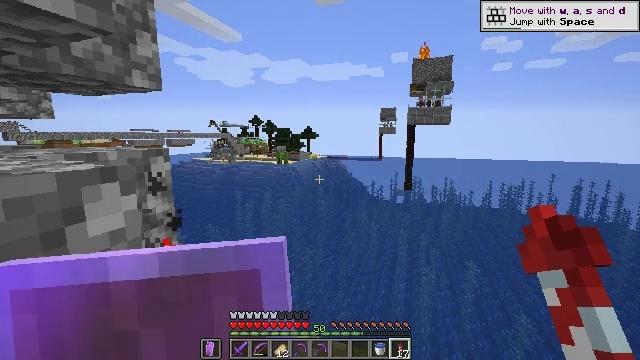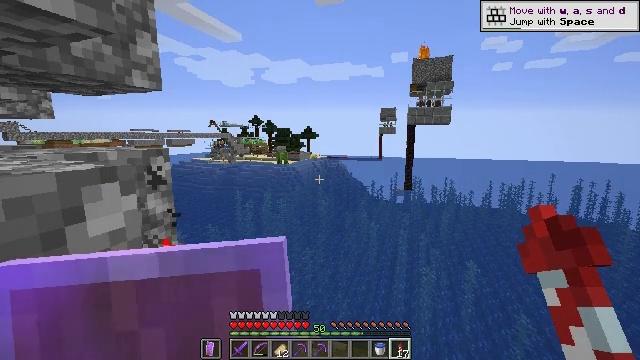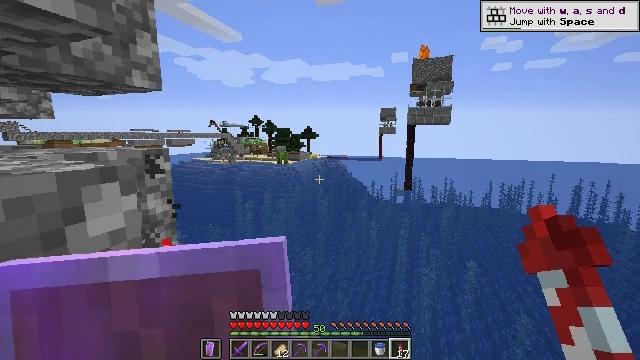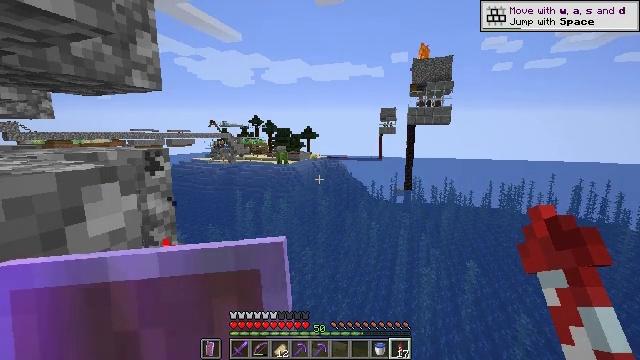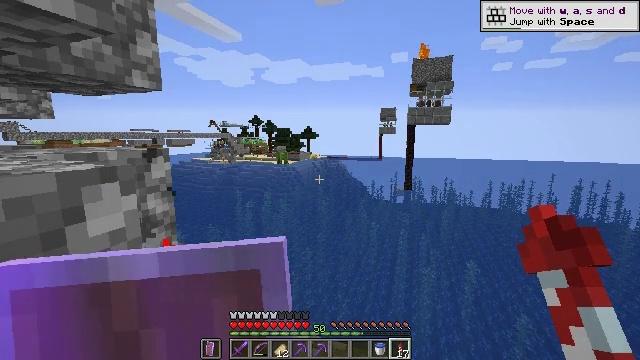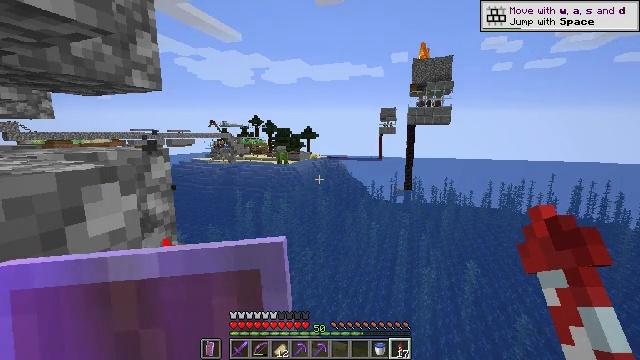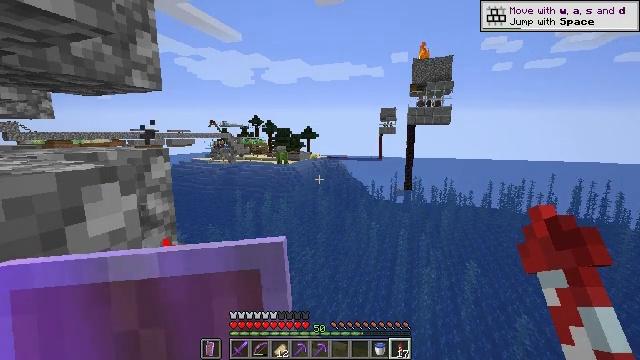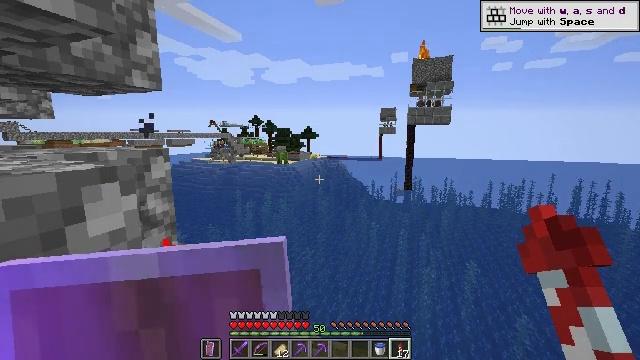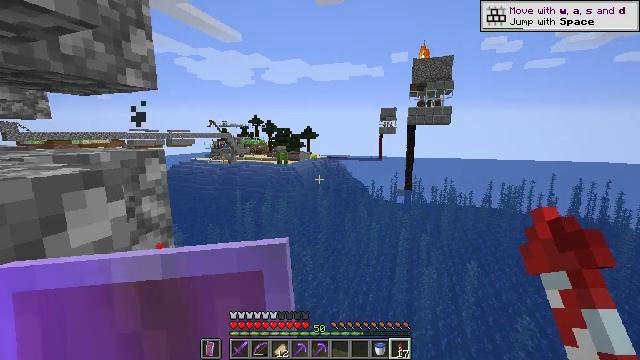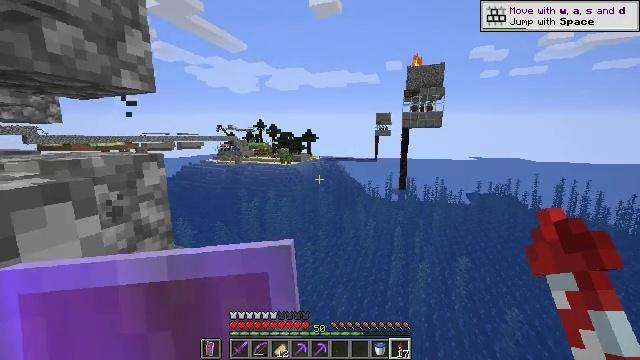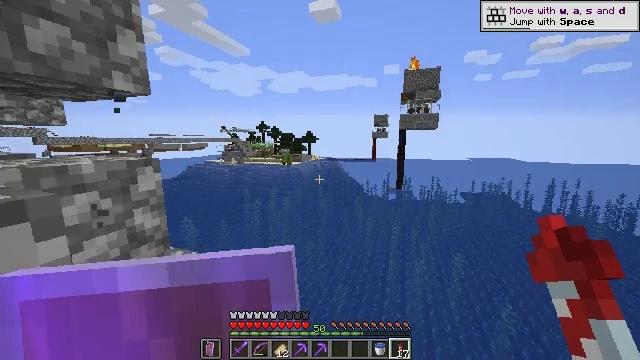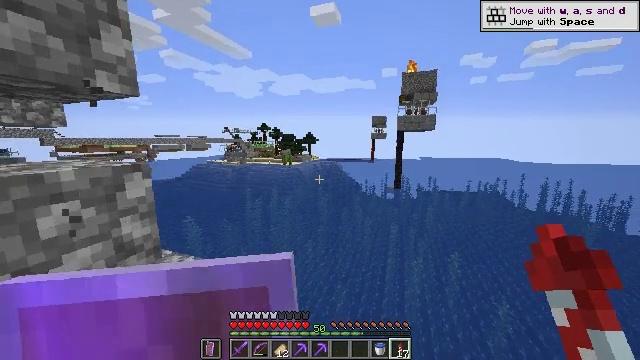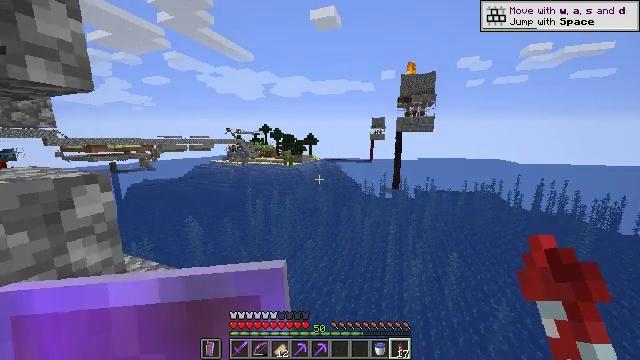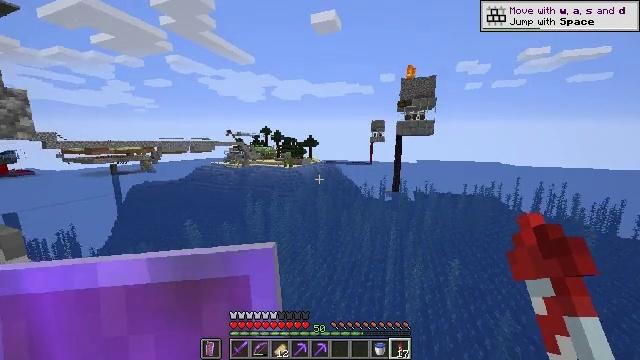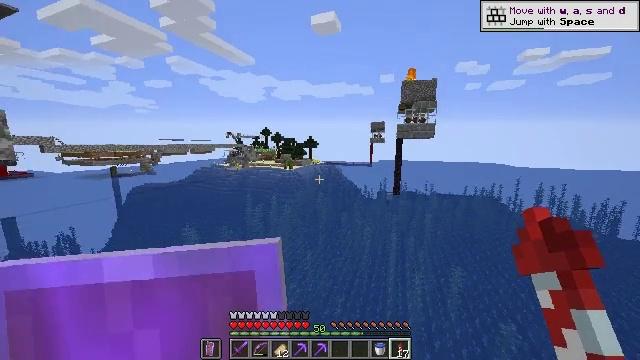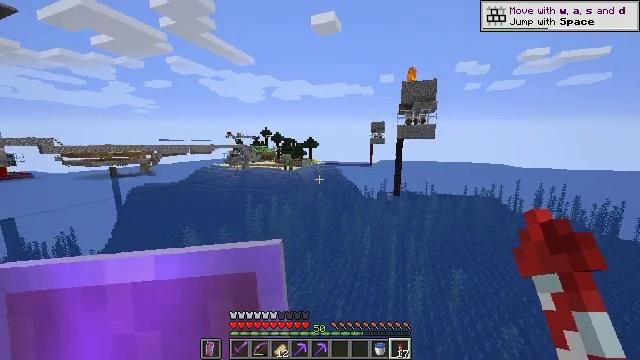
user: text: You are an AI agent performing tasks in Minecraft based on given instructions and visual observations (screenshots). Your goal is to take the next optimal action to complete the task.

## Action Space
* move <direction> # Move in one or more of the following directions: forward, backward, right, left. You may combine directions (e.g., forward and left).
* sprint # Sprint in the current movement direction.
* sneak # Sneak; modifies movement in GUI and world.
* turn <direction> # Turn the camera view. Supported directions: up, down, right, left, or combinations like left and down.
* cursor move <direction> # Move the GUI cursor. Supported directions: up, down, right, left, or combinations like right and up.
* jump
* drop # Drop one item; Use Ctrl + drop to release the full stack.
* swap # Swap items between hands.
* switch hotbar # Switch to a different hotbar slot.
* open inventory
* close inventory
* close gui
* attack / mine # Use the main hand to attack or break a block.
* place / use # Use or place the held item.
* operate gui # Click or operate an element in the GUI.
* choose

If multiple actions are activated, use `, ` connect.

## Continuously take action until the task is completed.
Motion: motion action
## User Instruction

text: Collect the shulker box to move it.
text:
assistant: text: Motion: no_op
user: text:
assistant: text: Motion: no_op
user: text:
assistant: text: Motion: no_op
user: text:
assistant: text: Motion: sprint
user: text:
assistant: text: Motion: sprint
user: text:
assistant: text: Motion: sprint
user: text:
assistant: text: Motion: sprint
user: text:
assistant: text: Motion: move forward, sprint
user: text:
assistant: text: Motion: move forward, sprint
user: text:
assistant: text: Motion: move forward, sprint
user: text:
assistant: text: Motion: move forward, sprint
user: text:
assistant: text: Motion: move forward, sprint
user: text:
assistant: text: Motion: move forward, sprint, jump
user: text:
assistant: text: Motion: move forward, sprint, jump
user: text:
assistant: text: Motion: move forward, sprint, jump
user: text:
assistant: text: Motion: move forward, sprint, jump
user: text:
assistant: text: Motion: move forward, sprint, jump
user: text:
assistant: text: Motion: move forward, sprint, jump
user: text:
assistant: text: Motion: move forward, sprint
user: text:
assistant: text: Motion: move forward, sprint, turn up
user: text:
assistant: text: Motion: move forward, sprint, turn left and up
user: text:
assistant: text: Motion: move forward, sprint, turn left and up, jump
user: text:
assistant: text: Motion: move forward, sprint, turn left and up, jump
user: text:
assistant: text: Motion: move forward, sprint, jump
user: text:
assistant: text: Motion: move forward, sprint, use / place, jump
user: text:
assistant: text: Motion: move forward, sprint, use / place, jump
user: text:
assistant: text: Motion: move forward, sprint, use / place, jump
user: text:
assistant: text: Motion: move forward, sprint, jump
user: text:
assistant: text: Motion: move forward, sprint, jump
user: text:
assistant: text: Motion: move forward, sprint, jump